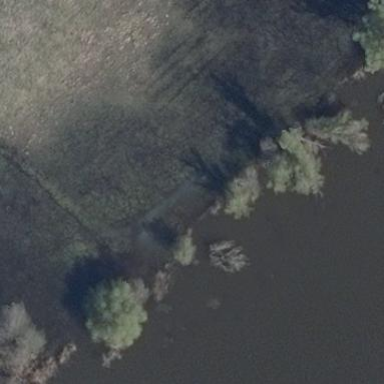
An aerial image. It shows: Beautiful wet meadow natural wetland.